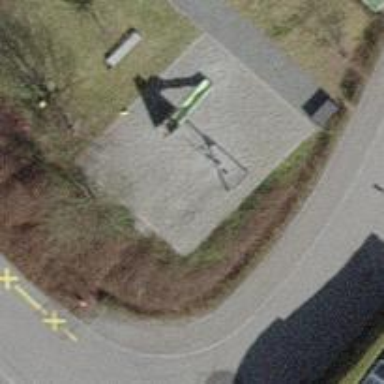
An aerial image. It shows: Playground with swings.